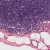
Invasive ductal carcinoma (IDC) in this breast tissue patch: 0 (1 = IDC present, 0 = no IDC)